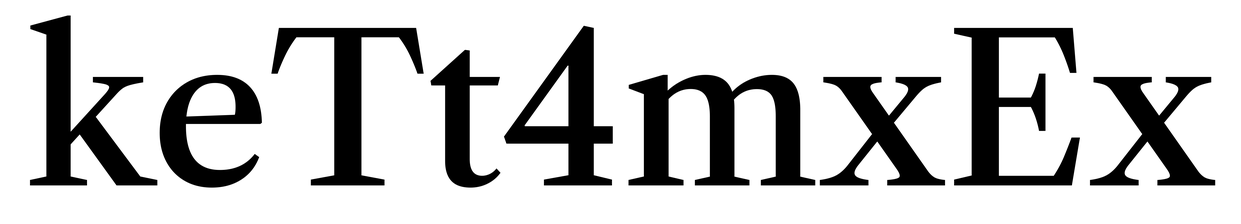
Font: LibreCaslonText_Medium